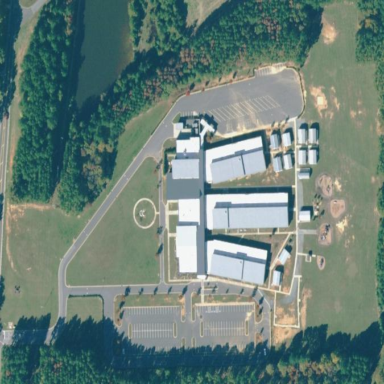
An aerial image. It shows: School.